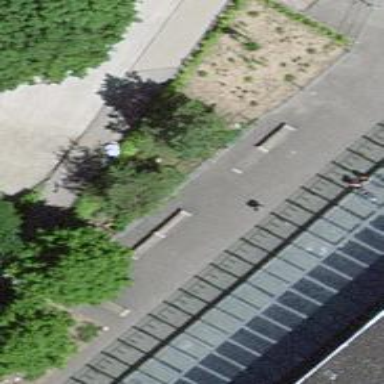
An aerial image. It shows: Brown bench.